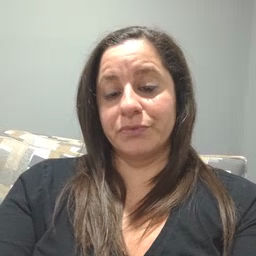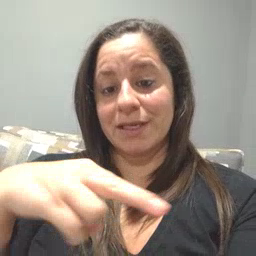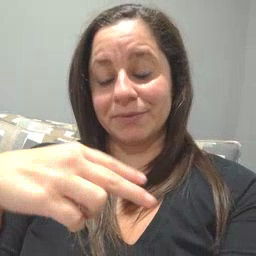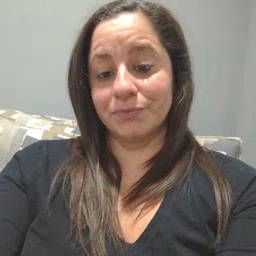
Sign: dance